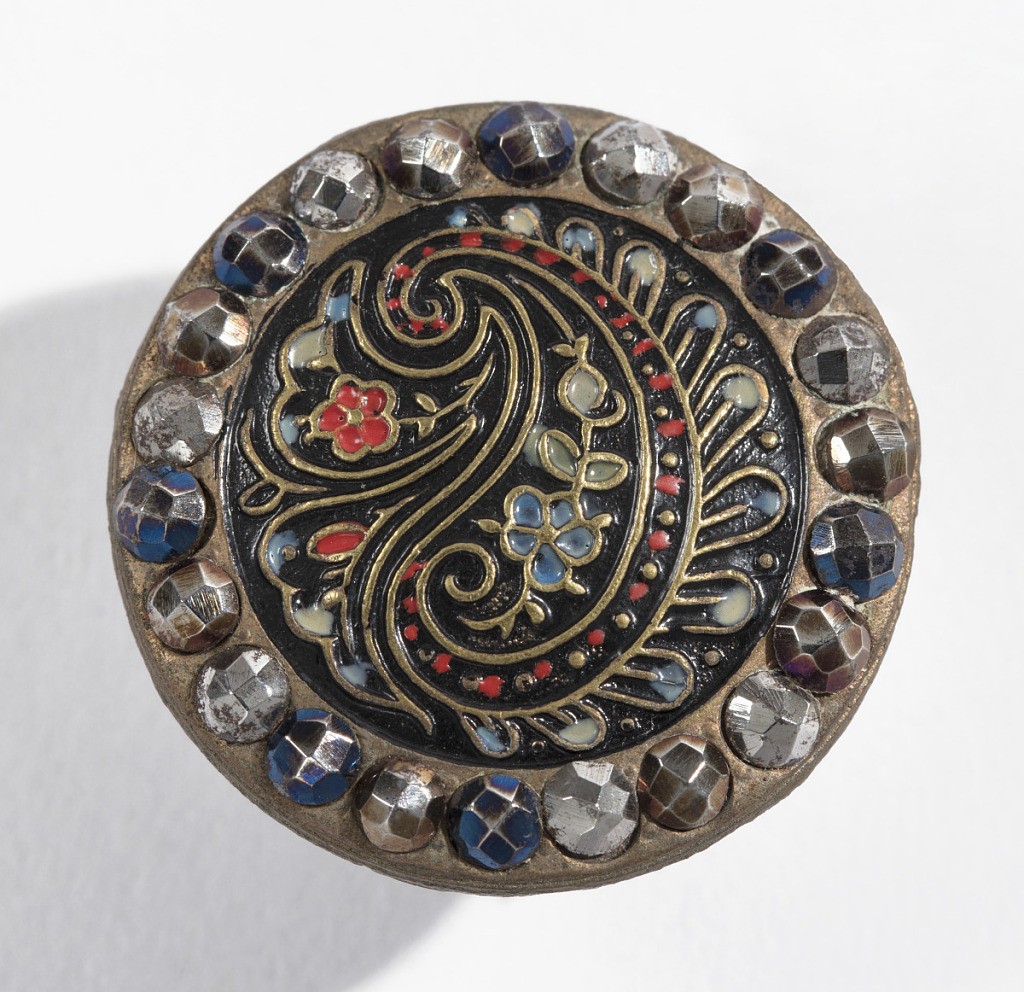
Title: Buttons (2)
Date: ca. 1880
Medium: Stamped and painted brass, cut steel
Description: (a) Brass button with design resembling Persian Cone stamped and painted in color, surrounded by facetted boses of cut steel in various colors; brass shank.
(b) Similar button in smaller size. Component -b is on card 42.